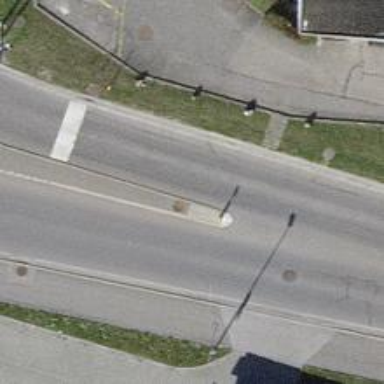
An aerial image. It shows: Unclassified asphalt road with sidewalk on the left.